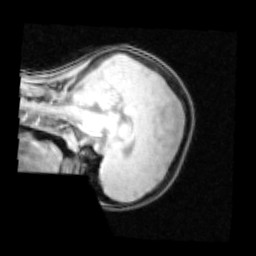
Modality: PDw
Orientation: sagittal
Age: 11
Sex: female
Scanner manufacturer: siemens
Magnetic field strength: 3 T
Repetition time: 0.25 s
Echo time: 0.00103 s